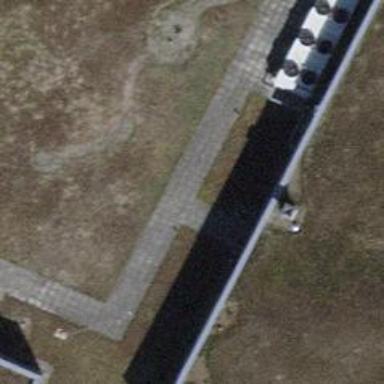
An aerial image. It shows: Charging station.